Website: crate-barrel
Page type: billing-address
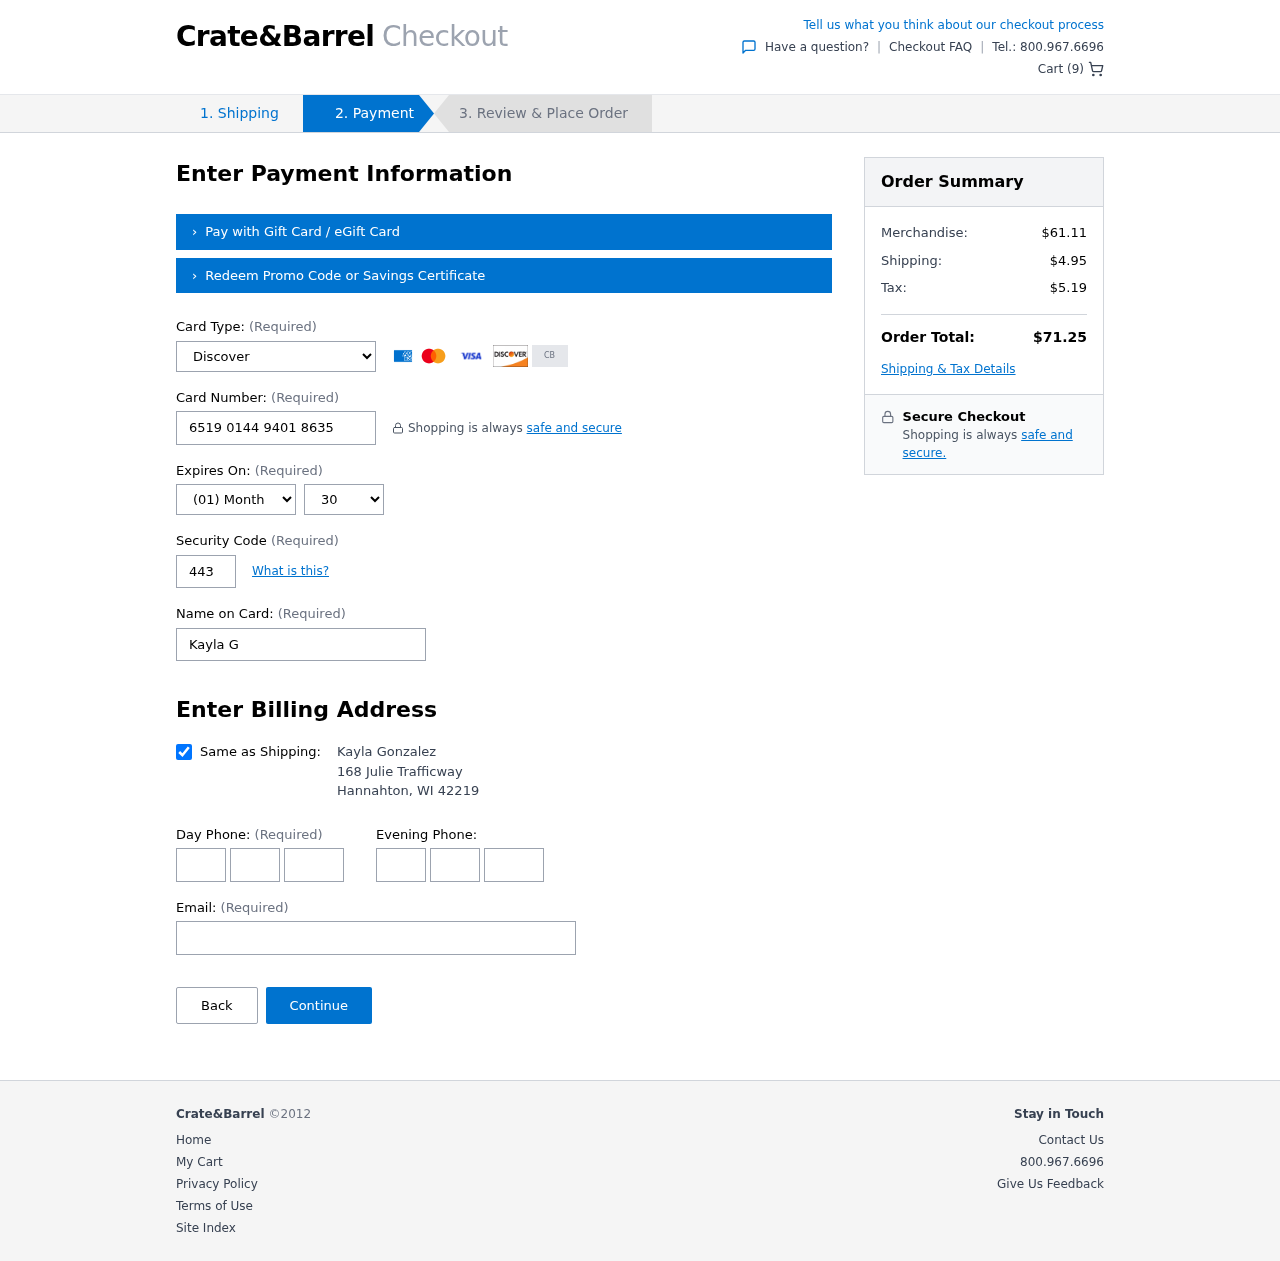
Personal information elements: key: PII_CARD_CVV
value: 443
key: PII_CARD_EXPIRY_MONTH
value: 01
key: PII_CARD_EXPIRY_YEAR
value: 30
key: PII_CARD_NUMBER
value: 6519 0144 9401 8635
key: PII_CARD_TYPE
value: Discover
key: PII_CITY
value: Hannahton
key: PII_EMAIL
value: kgonzalez@gmail.com
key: PII_FULLNAME
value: Kayla Gonzalez
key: PII_PHONE_ALT_AREA
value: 201
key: PII_PHONE_ALT_PREFIX
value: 981
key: PII_PHONE_ALT_SUFFIX
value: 8685
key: PII_PHONE_AREA
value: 868
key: PII_PHONE_PREFIX
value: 369
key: PII_PHONE_SUFFIX
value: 0480
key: PII_POSTCODE
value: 42219
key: PII_STATE_ABBR
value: WI
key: PII_STREET
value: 168 Julie Trafficway
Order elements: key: ORDER_NUM_ITEMS
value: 9
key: ORDER_SUBTOTAL
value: $61.11
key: ORDER_SHIPPING_COST
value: $4.95
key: ORDER_TAX
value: $5.19
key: ORDER_TOTAL
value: $71.25